Question: To get a common look & feel in my application, I defined a global style for all my 'TextBlock' elements like that:
'''
<Style TargetType="{x:Type TextBlock}">
<Setter Property="Margin" Value="5,0,5,0"/>
</Style>
'''
Unfortunately this messes up a chart element (from external visifire library) I use and clippes some of the text elements (marked with red rectangle in screenshot):

'''
xmlns:vc="clr-namespace:Visifire.Charts;assembly=WPFVisifire.Charts"
<vc:Chart>
<vc:Chart.Titles>
<vc:Title Text="SomeTitle" />
</vc:Chart.Titles>
<vc:Chart.AxesX>
<vc:Axis Title="X" TitleFontSize="12" />
</vc:Chart.AxesX>
<vc:Chart.AxesY>
<vc:Axis Title="Y" TitleFontSize="12"/>
</vc:Chart.AxesY>
</vc:Chart>
'''
From testing I know the 'Margin' setting of the 'TextBlock' style is causing this. I guess somewhere inside the 'Chart' element, they use a 'TextBlock' that my style affects.
I tried setting the Chart style to null, without success.
Caveats:
- -
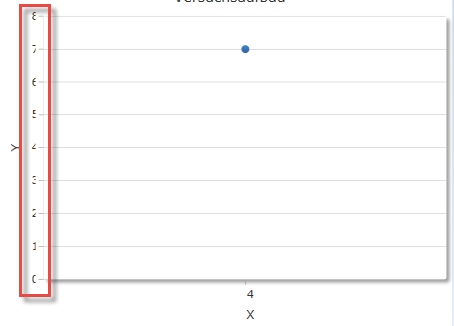
Answer: Just create another 'TextBlock' implicit style that doesn't set anything:
'''
<vc:Chart>
<vc:Chart.Resources>
<Style TargetType="TextBlock" />
</vc:Chart.Resources>
<vc:Chart.Titles>
<vc:Title Text="SomeTitle" />
</vc:Chart.Titles>
<vc:Chart.AxesX>
<vc:Axis Title="X" TitleFontSize="12" />
</vc:Chart.AxesX>
<vc:Chart.AxesY>
<vc:Axis Title="Y" TitleFontSize="12"/>
</vc:Chart.AxesY>
</vc:Chart>
'''